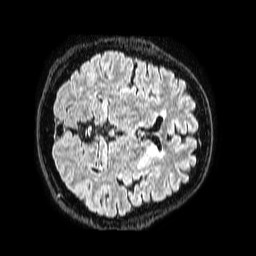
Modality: FLAIR
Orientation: axial
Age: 59
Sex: male
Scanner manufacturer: philips
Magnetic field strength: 1.5 T
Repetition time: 4.8 s
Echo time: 0.3 s